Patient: sex M, age 48
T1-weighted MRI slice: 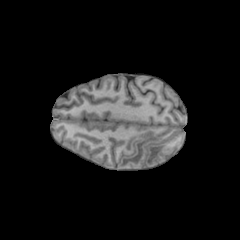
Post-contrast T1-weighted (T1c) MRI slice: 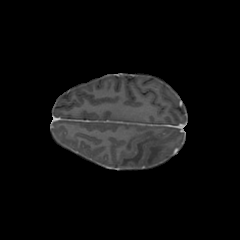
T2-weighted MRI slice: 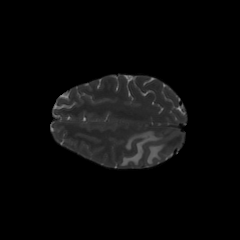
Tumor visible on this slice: yes
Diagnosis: Glioblastoma, IDH-wildtype
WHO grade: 4